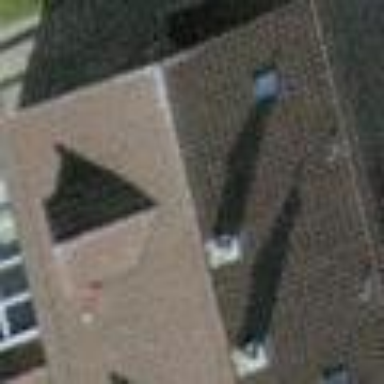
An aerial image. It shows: Gabled roofed house.